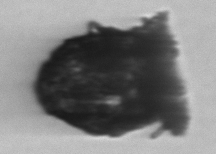
Label: Stenosemella_pacifica